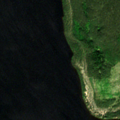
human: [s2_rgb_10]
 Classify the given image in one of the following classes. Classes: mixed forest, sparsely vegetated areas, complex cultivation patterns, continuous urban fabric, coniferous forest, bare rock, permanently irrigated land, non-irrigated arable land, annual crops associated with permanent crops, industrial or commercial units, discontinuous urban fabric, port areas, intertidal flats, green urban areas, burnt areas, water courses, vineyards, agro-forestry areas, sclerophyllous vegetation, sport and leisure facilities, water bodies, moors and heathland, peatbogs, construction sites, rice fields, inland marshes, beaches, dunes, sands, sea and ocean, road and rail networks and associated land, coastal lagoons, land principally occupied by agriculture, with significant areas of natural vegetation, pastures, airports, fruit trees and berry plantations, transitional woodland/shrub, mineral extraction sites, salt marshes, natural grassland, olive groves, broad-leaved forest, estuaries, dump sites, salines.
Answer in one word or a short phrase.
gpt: coniferous forest, water bodies